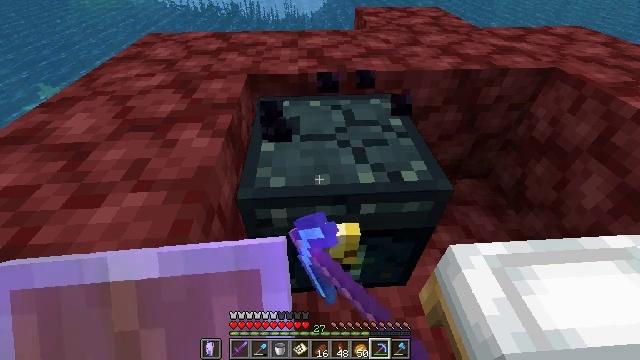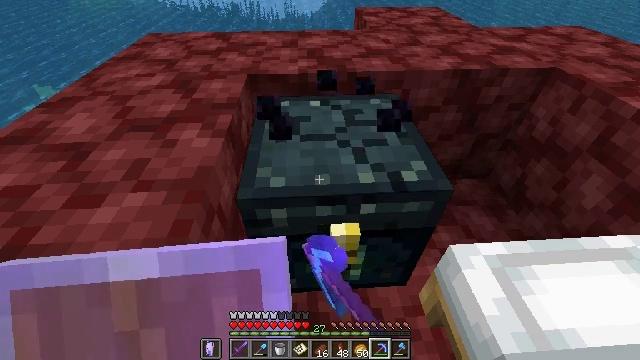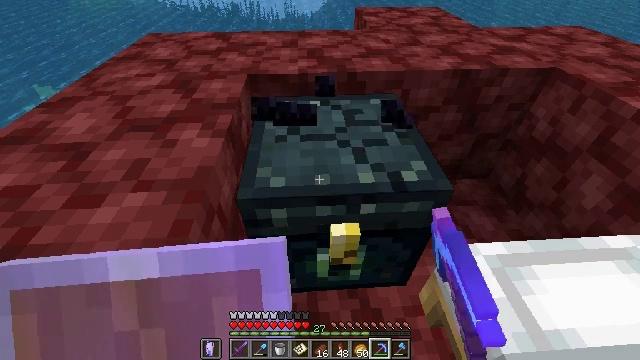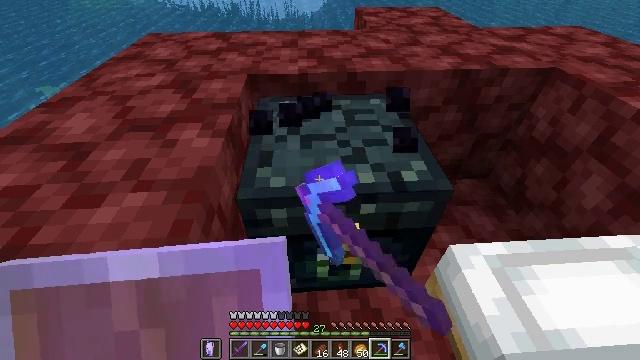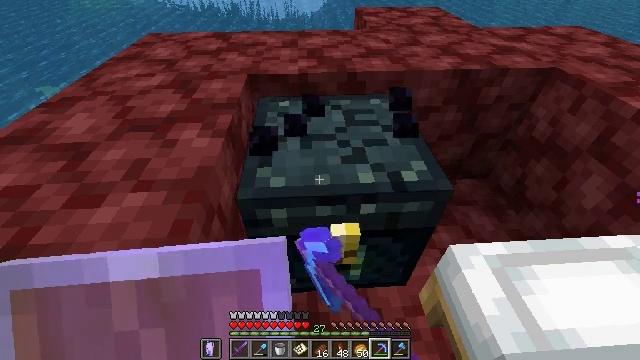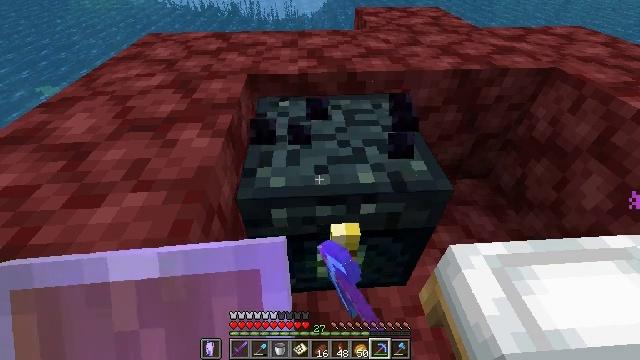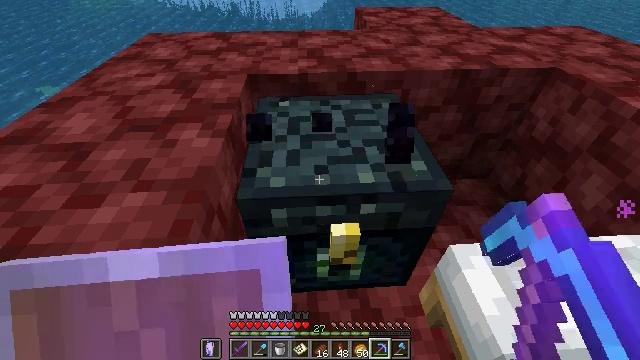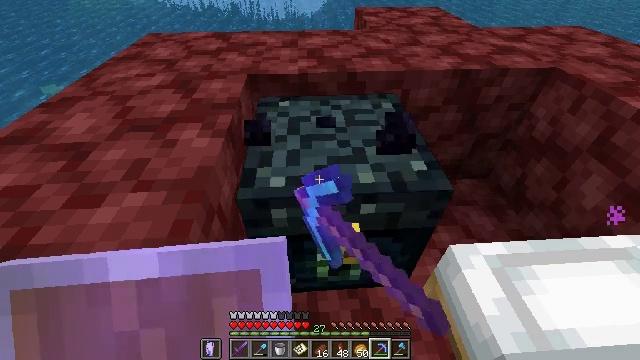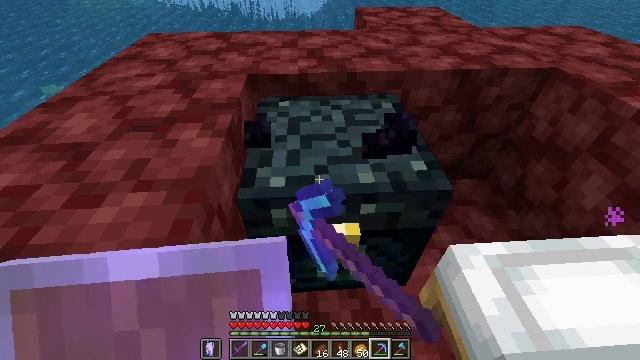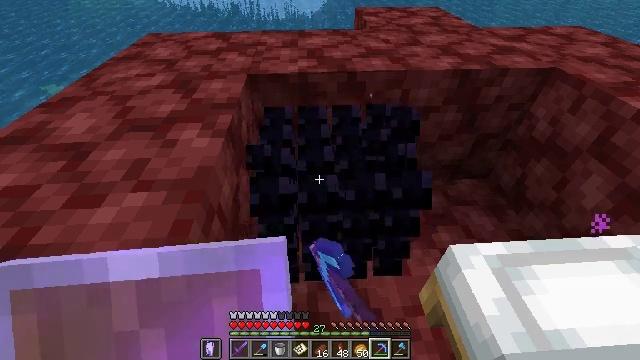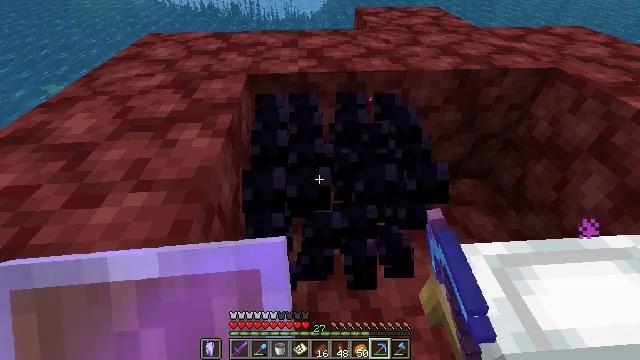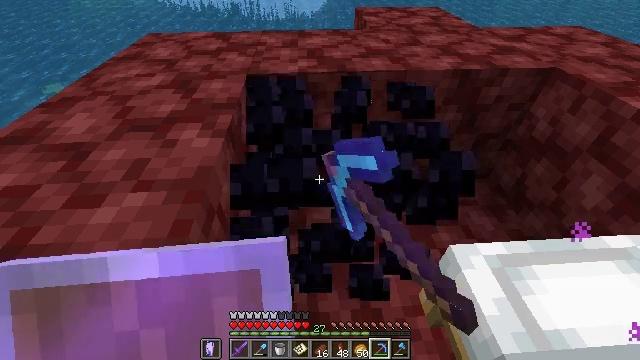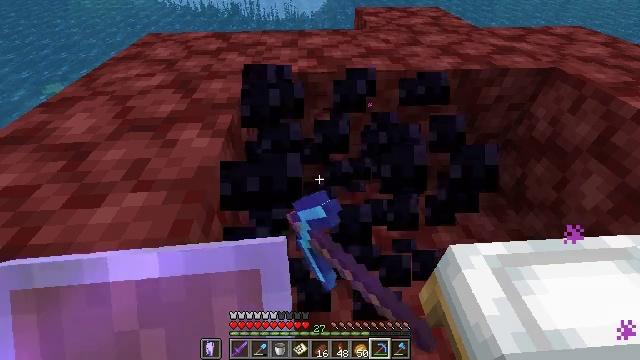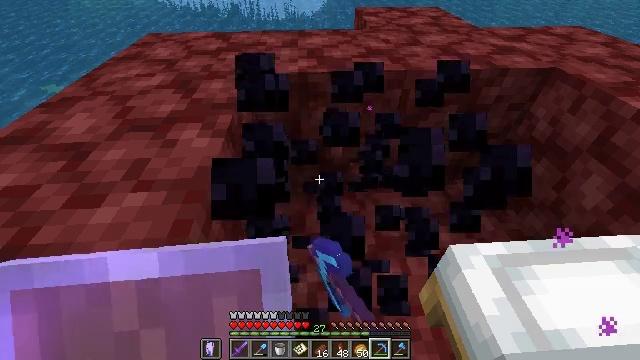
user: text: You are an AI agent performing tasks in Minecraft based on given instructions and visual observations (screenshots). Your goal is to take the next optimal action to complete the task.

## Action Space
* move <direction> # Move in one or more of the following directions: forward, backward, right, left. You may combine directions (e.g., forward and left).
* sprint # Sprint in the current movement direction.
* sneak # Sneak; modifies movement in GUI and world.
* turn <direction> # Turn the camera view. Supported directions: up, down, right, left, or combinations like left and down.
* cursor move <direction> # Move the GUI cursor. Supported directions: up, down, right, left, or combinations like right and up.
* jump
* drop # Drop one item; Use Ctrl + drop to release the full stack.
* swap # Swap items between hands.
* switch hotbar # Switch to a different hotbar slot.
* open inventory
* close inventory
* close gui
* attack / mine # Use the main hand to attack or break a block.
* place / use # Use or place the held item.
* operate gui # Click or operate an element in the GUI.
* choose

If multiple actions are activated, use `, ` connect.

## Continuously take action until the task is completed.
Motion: motion action
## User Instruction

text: Break the ender chest to move it.
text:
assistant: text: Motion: attack / mine
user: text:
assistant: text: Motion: attack / mine
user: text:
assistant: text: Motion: attack / mine
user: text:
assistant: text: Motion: attack / mine
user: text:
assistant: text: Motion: attack / mine
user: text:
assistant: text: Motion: attack / mine
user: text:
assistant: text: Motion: attack / mine
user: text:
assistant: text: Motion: attack / mine
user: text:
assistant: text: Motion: attack / mine
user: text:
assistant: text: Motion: attack / mine
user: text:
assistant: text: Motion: attack / mine
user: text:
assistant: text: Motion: attack / mine
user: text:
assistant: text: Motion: no_op
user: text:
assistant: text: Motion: no_op